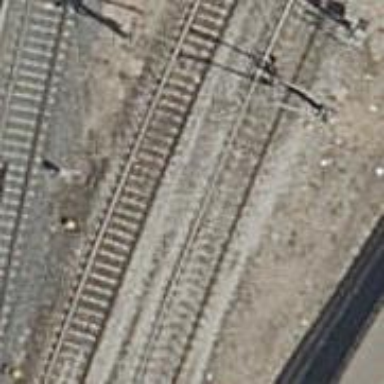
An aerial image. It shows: Railway with electrified contact lines.